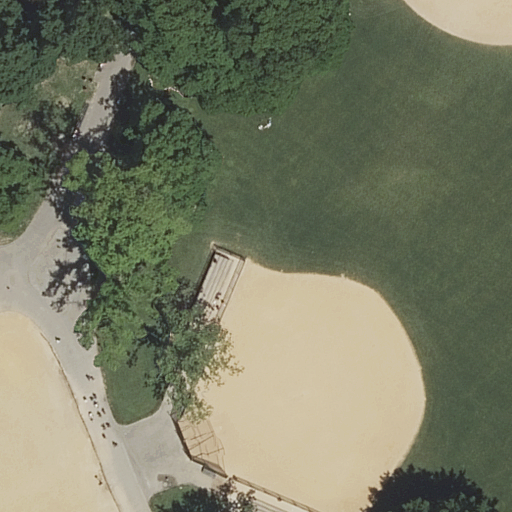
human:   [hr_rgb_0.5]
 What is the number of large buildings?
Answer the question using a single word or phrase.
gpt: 0

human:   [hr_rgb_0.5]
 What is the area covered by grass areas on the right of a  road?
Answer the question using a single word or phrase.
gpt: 2580m2

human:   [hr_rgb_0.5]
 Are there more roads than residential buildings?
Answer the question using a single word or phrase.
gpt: yes

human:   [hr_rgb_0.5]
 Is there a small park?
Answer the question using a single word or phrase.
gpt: no

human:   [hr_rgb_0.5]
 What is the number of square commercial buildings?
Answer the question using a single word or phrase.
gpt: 0

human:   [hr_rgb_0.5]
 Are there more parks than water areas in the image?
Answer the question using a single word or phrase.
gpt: yes

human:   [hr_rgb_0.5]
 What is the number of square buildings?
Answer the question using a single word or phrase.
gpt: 0

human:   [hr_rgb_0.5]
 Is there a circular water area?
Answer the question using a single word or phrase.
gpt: no

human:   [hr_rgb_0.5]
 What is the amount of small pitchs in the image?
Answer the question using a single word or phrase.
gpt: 1

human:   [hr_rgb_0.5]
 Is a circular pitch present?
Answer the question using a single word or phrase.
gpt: no

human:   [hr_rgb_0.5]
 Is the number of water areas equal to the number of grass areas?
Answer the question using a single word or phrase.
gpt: no

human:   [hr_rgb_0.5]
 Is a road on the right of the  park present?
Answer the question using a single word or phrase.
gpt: no

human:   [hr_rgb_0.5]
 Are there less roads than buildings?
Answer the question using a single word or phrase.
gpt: no

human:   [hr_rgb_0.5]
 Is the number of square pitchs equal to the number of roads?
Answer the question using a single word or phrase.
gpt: no

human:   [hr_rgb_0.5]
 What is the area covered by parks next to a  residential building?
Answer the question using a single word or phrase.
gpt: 0m2

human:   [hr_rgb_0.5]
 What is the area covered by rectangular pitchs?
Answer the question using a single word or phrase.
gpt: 44m2

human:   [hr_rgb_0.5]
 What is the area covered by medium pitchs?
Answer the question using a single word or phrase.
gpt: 0m2

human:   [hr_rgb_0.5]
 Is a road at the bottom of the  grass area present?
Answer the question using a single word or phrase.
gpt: no

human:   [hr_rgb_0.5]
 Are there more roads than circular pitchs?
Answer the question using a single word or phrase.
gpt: yes

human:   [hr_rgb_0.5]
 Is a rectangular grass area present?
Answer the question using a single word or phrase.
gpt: no

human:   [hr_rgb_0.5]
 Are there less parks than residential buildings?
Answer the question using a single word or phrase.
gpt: no

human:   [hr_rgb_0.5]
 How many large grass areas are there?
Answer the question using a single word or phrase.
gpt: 1

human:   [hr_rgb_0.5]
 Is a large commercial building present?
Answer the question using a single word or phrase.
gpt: no

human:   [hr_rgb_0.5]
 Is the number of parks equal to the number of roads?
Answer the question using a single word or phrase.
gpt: no

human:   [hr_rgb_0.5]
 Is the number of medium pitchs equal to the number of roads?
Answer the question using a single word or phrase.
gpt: no

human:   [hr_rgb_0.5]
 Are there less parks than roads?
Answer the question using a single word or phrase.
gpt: yes

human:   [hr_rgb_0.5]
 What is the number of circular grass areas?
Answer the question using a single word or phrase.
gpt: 0

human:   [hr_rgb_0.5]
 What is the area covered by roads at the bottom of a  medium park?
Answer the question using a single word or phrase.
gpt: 0m2

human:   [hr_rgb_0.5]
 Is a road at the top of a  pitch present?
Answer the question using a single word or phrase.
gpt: yes

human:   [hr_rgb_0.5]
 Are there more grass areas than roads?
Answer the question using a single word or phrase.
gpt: no

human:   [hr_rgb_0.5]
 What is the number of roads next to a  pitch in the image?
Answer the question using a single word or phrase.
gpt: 4

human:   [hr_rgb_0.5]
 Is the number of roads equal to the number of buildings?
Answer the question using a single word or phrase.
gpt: no

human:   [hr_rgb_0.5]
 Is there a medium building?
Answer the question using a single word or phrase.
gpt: no

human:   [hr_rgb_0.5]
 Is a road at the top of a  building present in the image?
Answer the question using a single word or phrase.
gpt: no

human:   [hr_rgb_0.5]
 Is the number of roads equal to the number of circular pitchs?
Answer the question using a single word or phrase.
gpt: no

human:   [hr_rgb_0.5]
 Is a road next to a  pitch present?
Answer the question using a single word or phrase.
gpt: yes